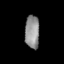
Tissue: skin
Cell type: Epithelial cells
Senescence score: 0.8924
Nuclear area (px): 469
Mean DAPI intensity: 143.249